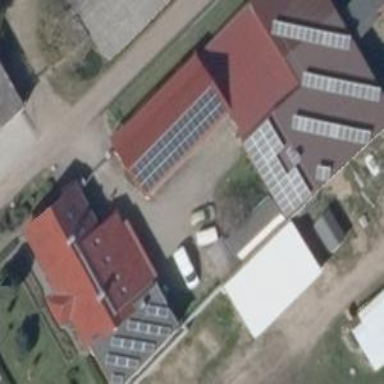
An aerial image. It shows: Solar photovoltaic panel generating electricity through small installation.